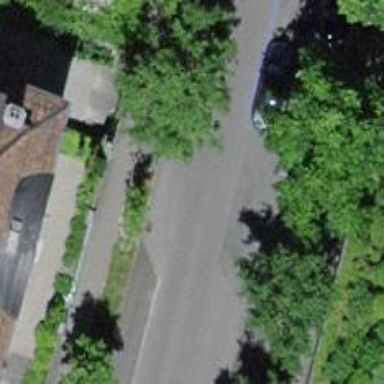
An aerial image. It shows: Tree-lined avenue.